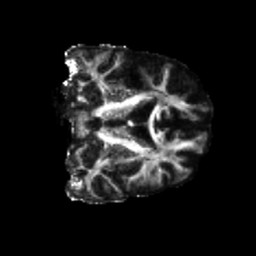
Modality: FA
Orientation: coronal
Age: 58
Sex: male
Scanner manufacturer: siemens
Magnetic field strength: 3 T
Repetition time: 5.25 s
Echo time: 0.08 s